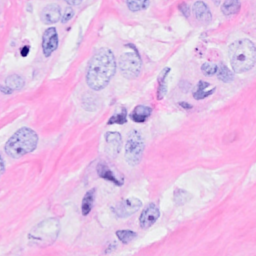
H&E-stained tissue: Breast